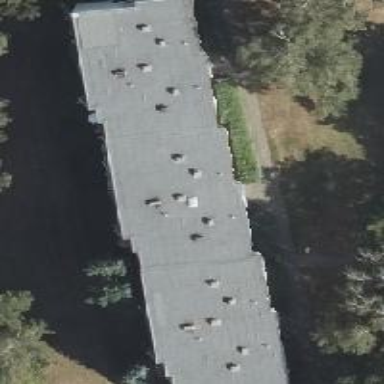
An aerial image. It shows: Flat-roofed apartment building.